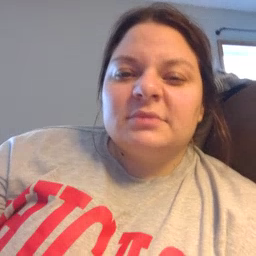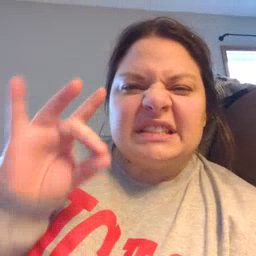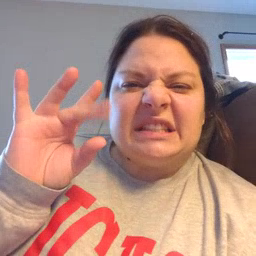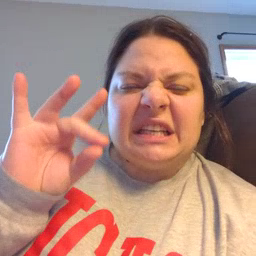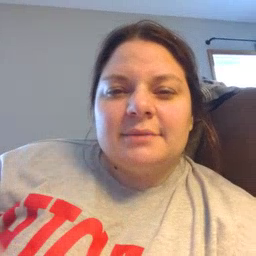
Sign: sticky